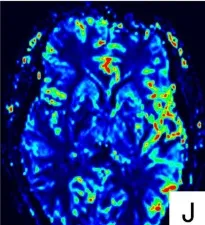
PWI indicates a decrease in local CBF, and ,no significant change in CBV.
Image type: radiology (mri)